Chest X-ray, PA view. Patient: 27 years old, sex M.
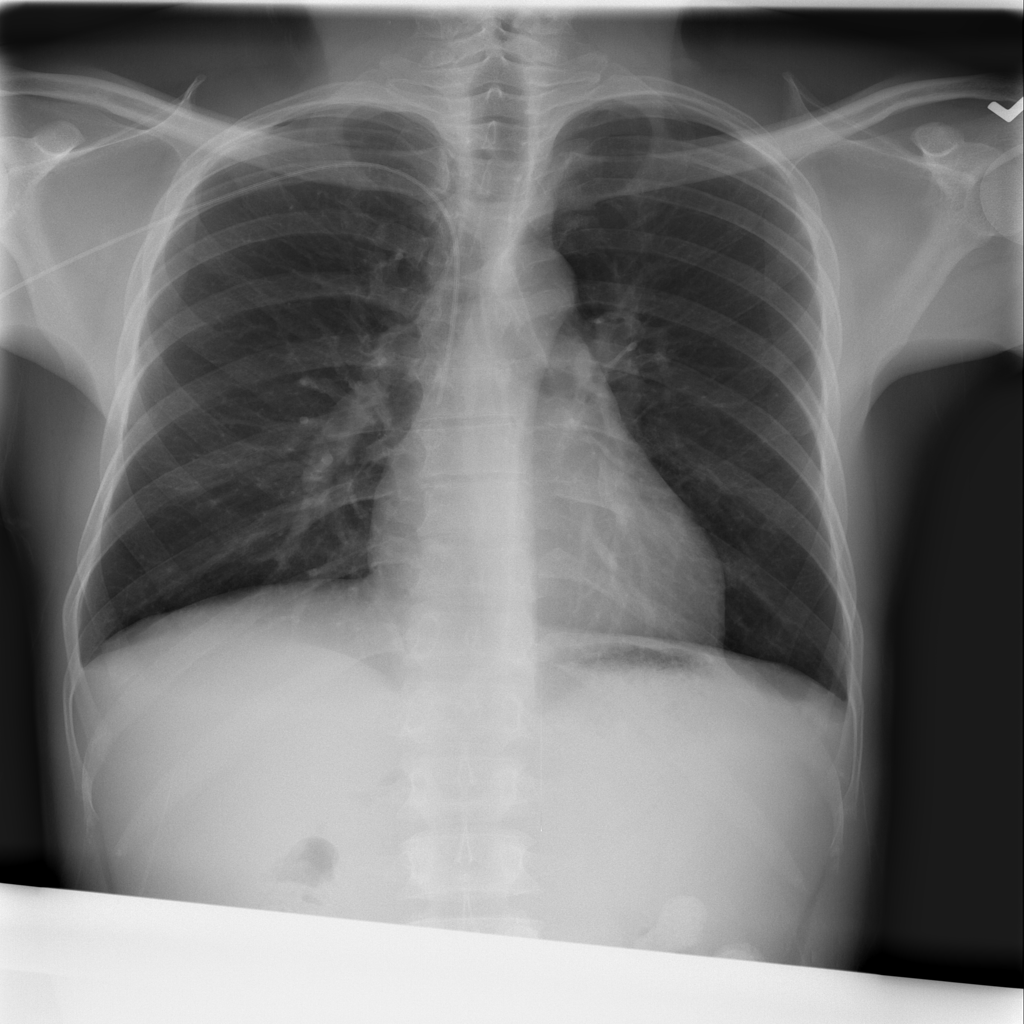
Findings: No Finding